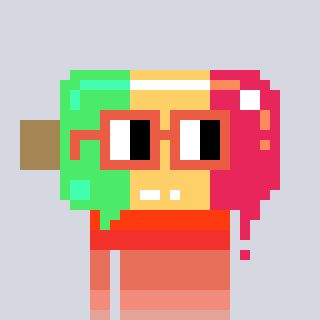
a pixel art character with square orange glasses, a icepop-shaped head and a grayscale-colored body on a cool background